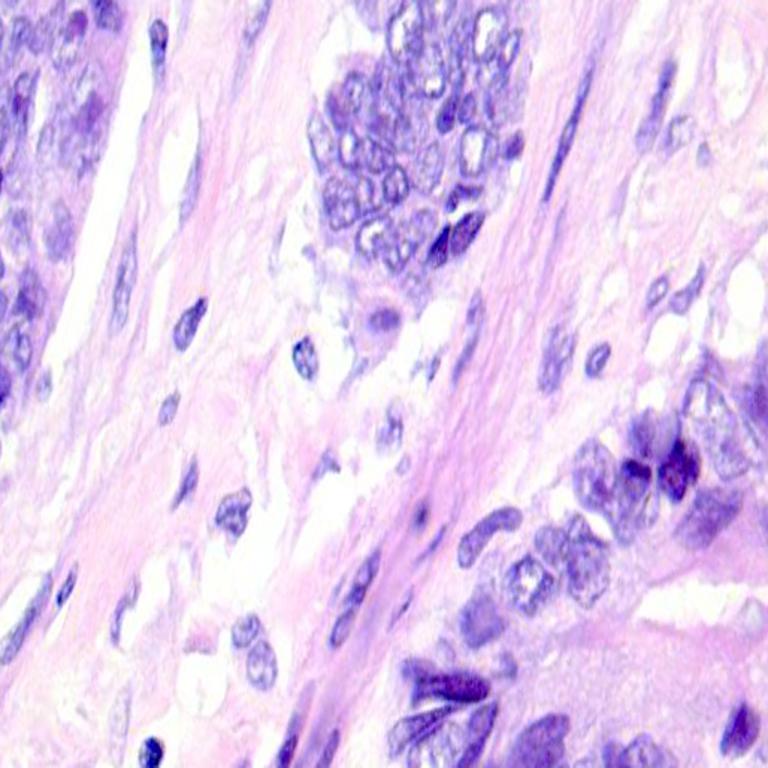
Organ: colon
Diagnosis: adenocarcinomas